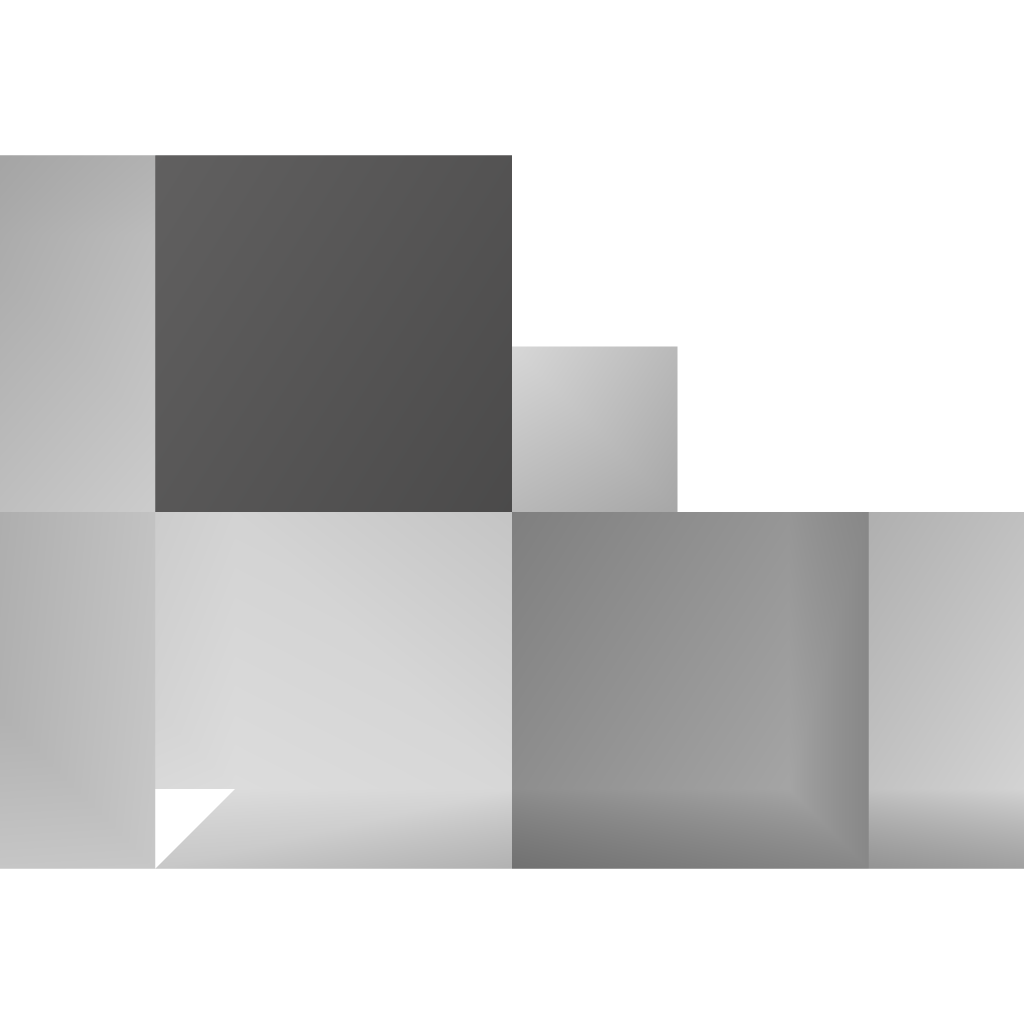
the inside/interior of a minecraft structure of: Compact Semi-Auto Cannon